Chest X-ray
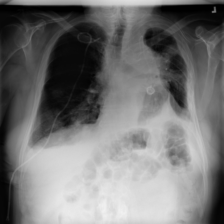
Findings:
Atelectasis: negative
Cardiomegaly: negative
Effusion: negative
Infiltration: negative
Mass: negative
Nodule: negative
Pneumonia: negative
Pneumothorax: negative
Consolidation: negative
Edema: negative
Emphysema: negative
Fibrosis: negative
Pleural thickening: negative
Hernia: negative